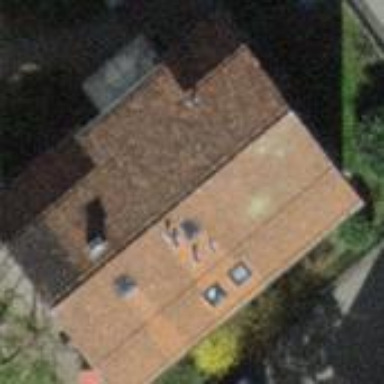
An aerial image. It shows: Gambrel-shaped tile roof on apartment building.